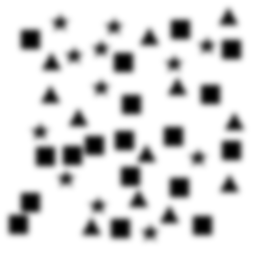
Squares: 18
Triangles: 12
Stars: 12
Total shapes: 42